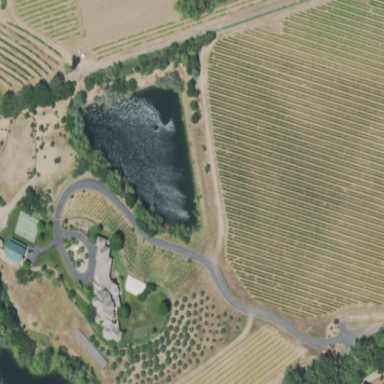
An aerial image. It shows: Vineyard where grapes are grown.